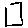
Label: square